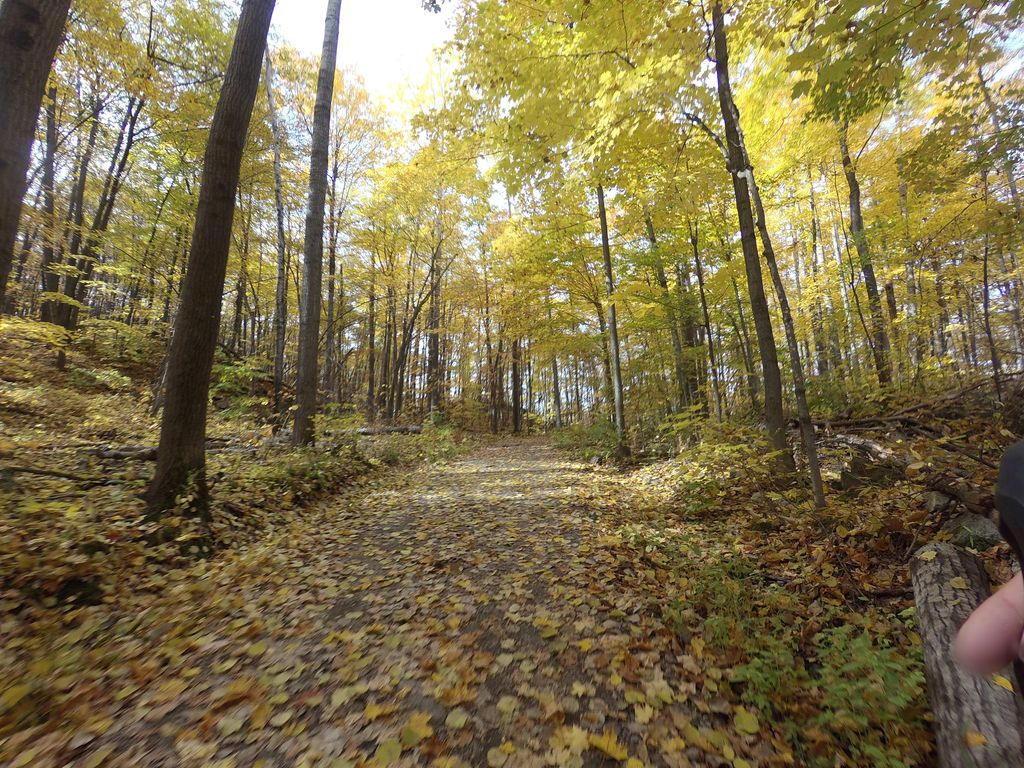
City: ottawa-gatineau